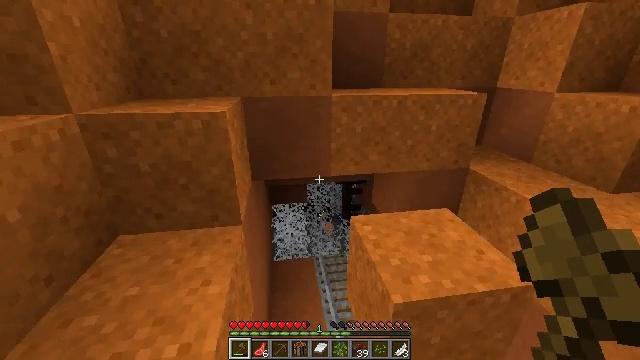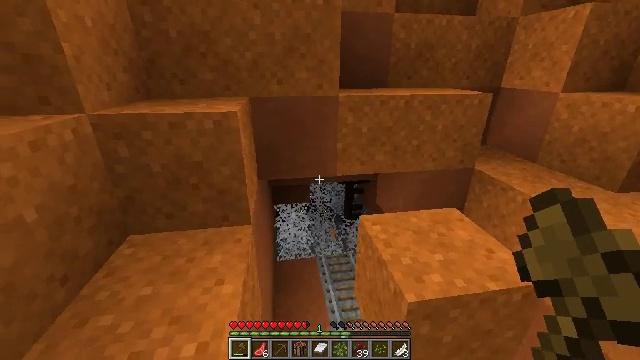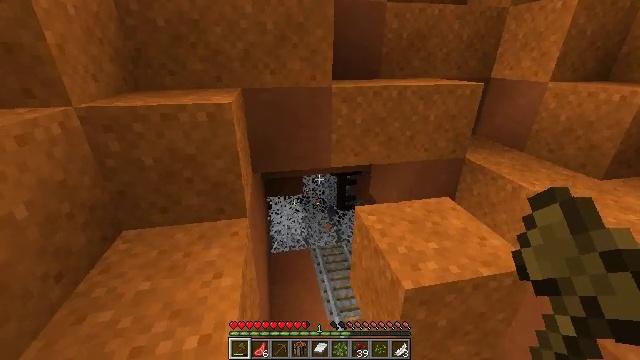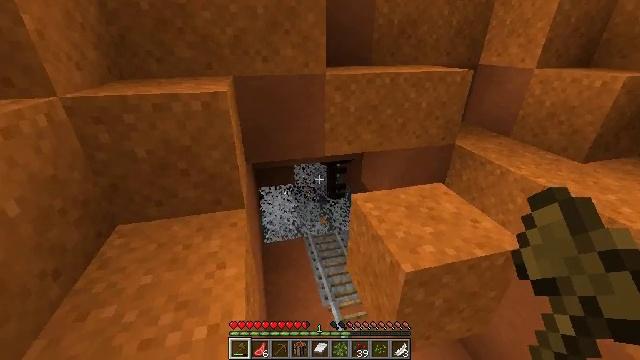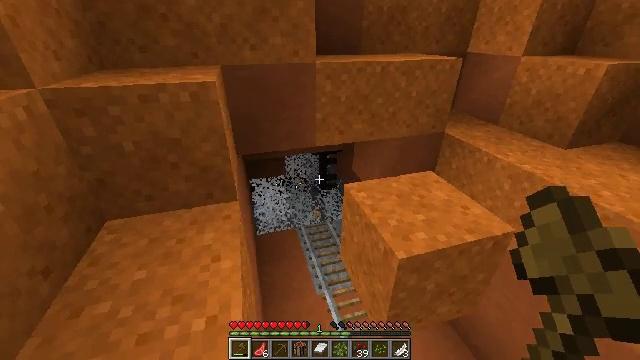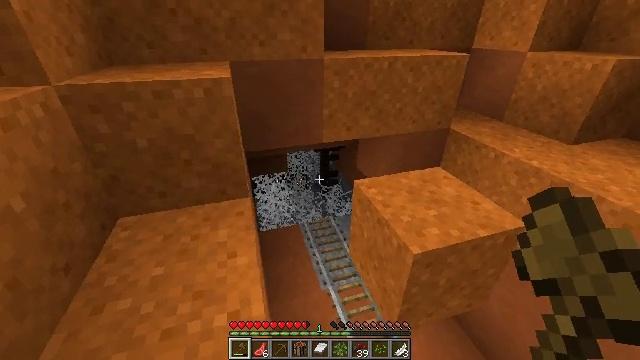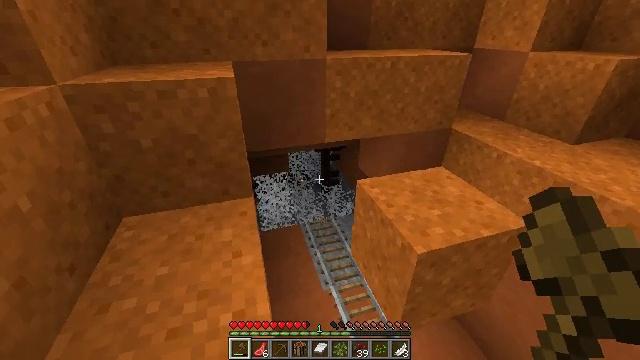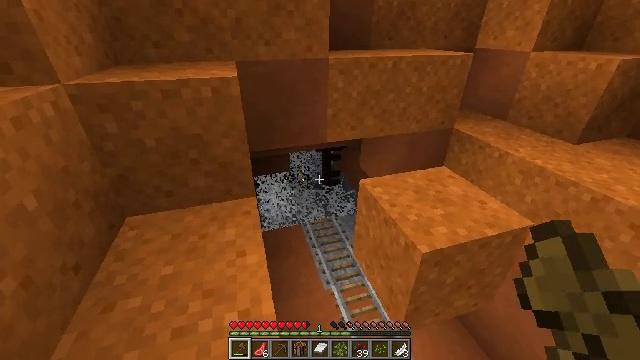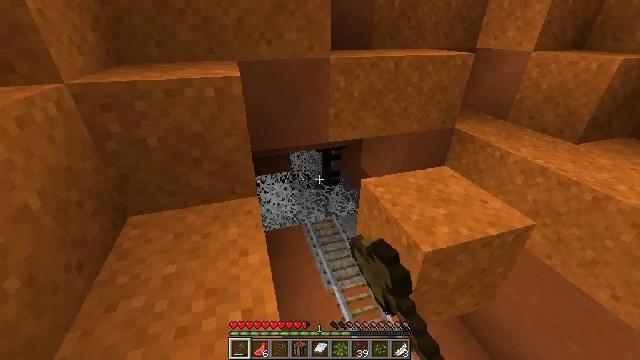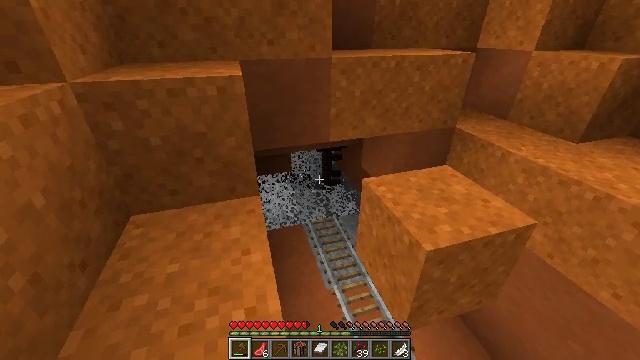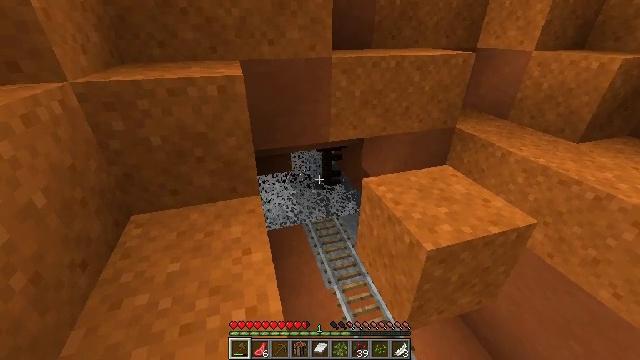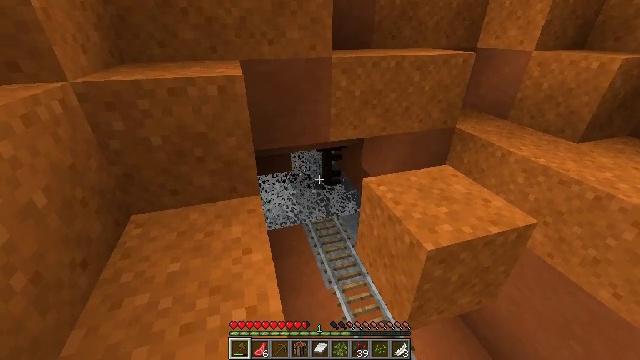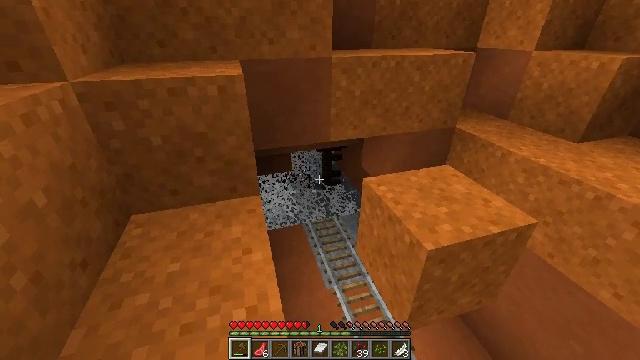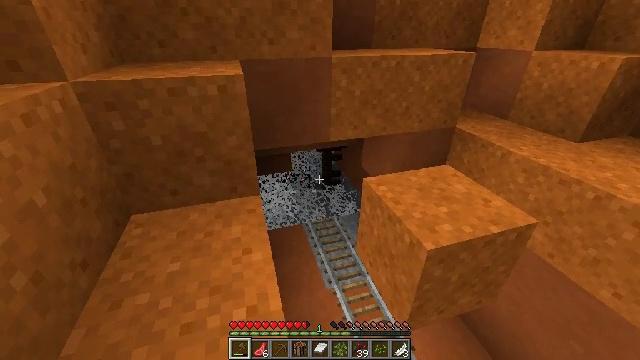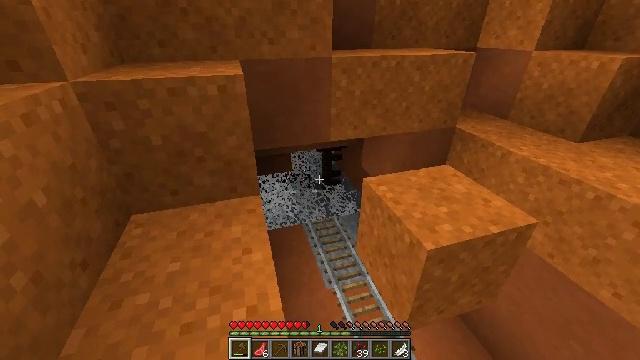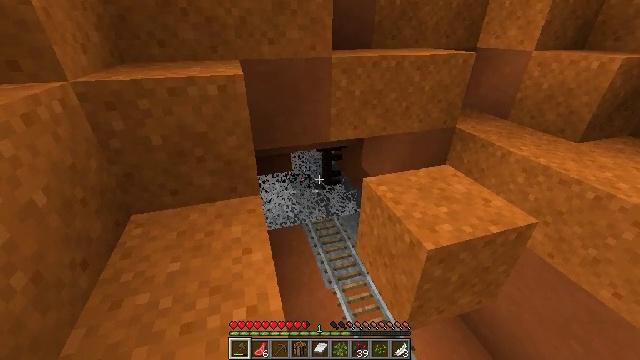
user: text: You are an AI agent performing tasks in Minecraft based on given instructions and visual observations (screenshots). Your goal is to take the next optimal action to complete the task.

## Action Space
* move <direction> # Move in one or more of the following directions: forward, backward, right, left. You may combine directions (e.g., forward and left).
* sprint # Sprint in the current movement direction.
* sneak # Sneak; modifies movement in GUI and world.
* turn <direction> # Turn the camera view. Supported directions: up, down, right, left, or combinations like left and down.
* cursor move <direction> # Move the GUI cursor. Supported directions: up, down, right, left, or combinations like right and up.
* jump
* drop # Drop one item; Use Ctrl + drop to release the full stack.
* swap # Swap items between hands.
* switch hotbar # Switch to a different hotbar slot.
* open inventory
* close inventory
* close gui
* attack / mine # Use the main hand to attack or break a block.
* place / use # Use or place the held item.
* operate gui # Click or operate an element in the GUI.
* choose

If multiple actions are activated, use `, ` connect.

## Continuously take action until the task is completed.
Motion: motion action
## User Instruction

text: Mine red sand from the ground.
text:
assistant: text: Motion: move left, sneak
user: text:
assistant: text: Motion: move left, sneak, turn right and down
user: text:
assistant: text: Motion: move left, sneak, turn right and down
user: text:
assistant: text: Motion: move left, sneak, turn right and down
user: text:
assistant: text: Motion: move left, sneak
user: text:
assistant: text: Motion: sneak
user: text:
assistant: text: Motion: sneak, attack / mine
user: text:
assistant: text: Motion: sneak, attack / mine
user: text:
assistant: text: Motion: sneak, attack / mine
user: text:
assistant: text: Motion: sneak, attack / mine
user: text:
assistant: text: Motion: sneak
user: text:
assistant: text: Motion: sneak
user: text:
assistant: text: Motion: sneak
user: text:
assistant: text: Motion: sneak
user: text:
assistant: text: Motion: sneak
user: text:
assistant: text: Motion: sneak
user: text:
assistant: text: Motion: sneak
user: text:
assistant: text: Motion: sneak
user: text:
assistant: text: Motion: sneak
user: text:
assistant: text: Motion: sneak
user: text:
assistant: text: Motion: move back
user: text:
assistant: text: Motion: move back
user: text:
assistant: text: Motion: move back
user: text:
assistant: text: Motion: move back
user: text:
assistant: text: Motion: move back, turn right
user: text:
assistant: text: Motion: move back, turn right and up
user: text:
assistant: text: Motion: move back, turn right and up
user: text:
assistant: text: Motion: move back, turn right and down
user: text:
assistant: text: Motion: move back and move right, turn right and down
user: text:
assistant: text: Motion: move back and move right